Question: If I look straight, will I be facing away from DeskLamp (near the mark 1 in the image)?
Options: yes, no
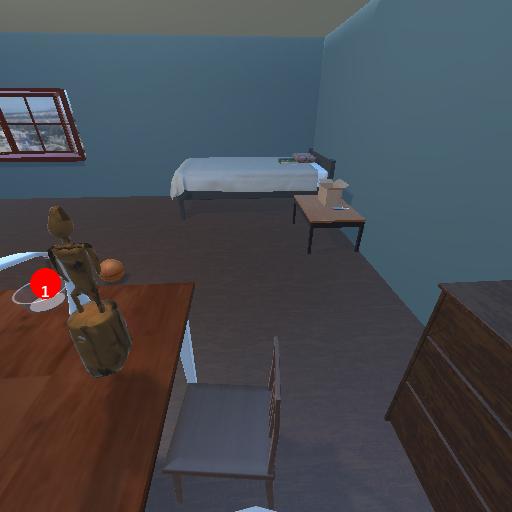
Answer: yes